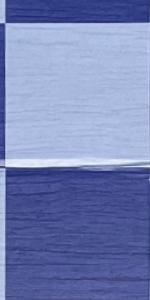
Label: Empty